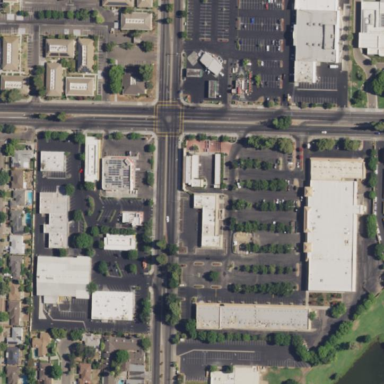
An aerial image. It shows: Commercial area featuring supermarket. It also serves as neighborhood shopping center.